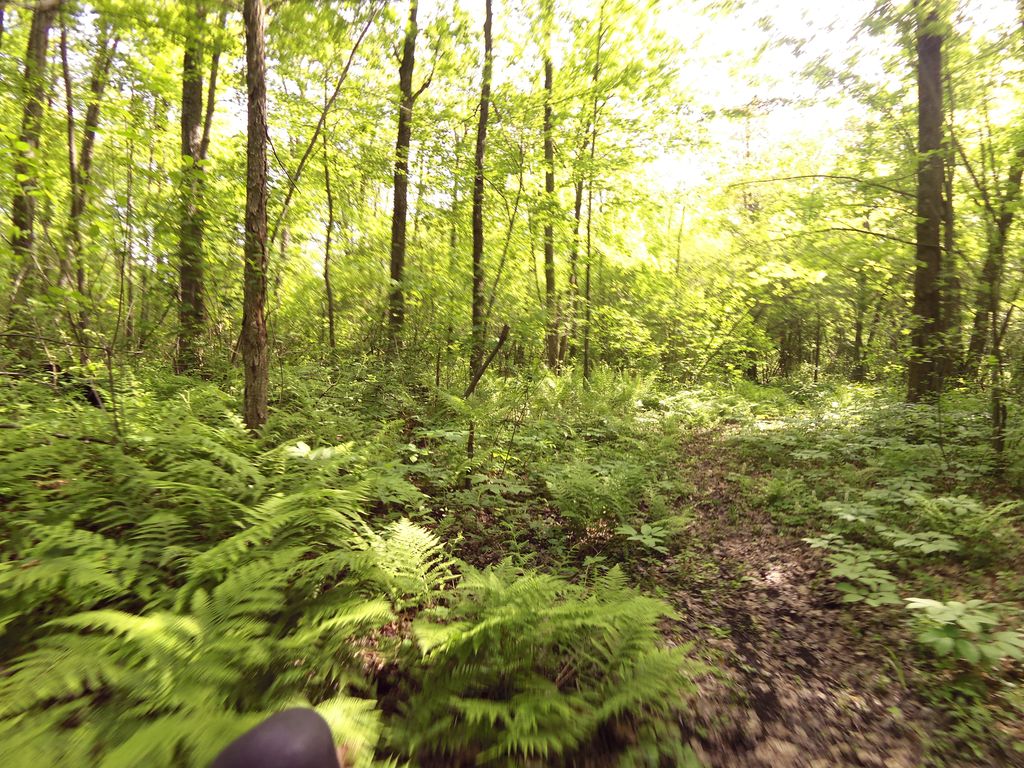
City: ottawa-gatineau